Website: slack
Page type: stored-credit-cards
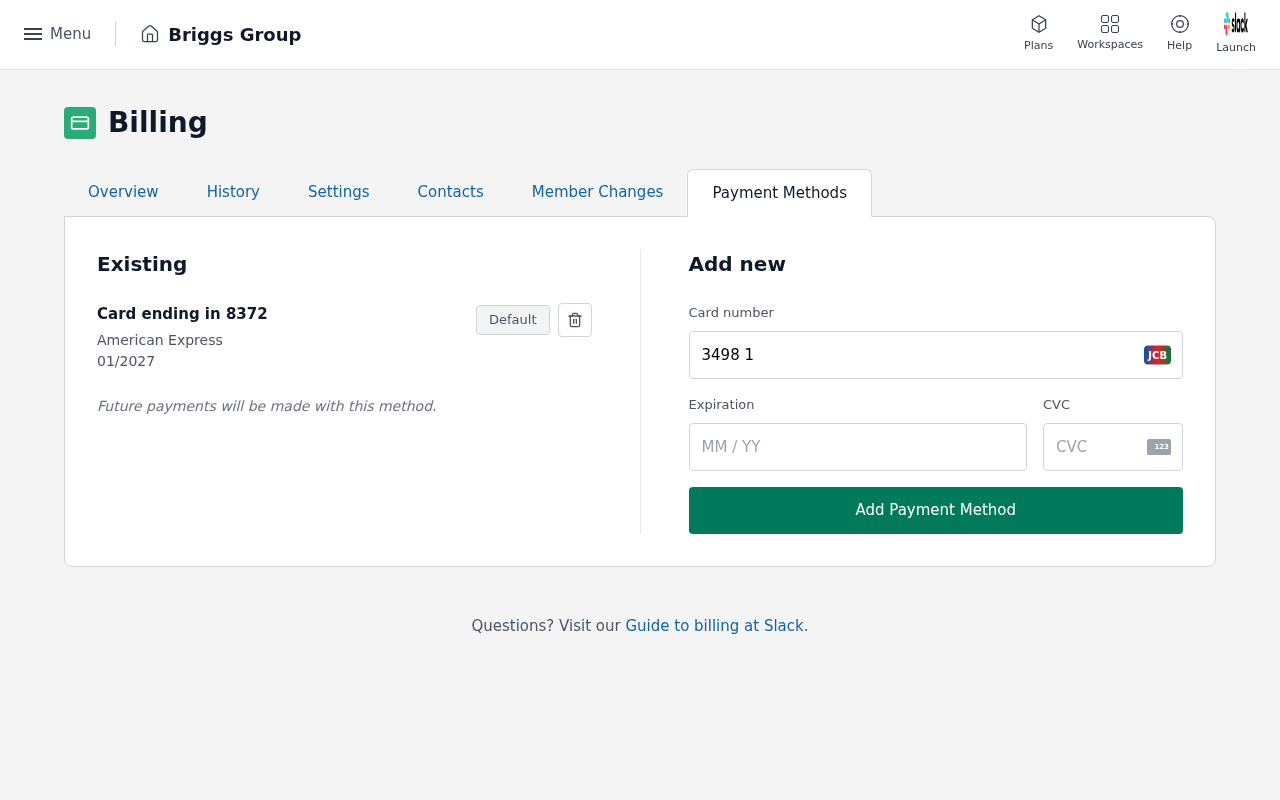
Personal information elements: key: PII_CARD_CVV
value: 8230
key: PII_CARD_EXPIRY
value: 01/2027
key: PII_CARD_EXPIRY
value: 01/27
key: PII_CARD_LAST4
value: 8372
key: PII_CARD_NUMBER
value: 3498 1094 3138 372
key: PII_CARD_TYPE
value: American Express
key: PII_COMPANY
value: Briggs Group